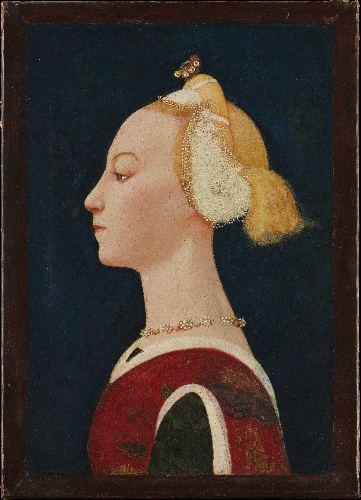
Title: Portrait of a Woman
Artist: Master of the Castello Nativity
Artist bio: Italian, Florentine, active ca. 1445–75
Date: probably 1450s
Object type: Painting
Classification: Paintings
Medium: Tempera and gold on canvas, transferred from wood
Dimensions: 15 3/4 x 10 3/4 in. (40 x 27.3 cm)
Department: European Paintings
Credit line: The Jules Bache Collection, 1949
Accession year: 1949
Repository: Metropolitan Museum of Art, New York, NY
Tags: Profiles|Women|Portraits